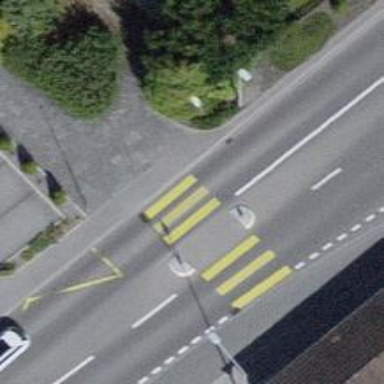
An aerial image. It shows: Uncontrolled zebra crossing with central island.